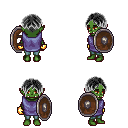
a pixel art fantasy rpg character, female body template, orc, green skin, chain tabard jacket, teal pants, gray parted hairstyle, gold gloves, shield, four views (front, back, left, right), 2x2 character sprite sheet, small pixel art, hard edges, no anti-aliasing